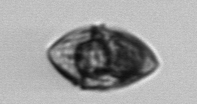
Label: Gyrodinium